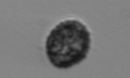
Label: Pseudochattonella_farcimen